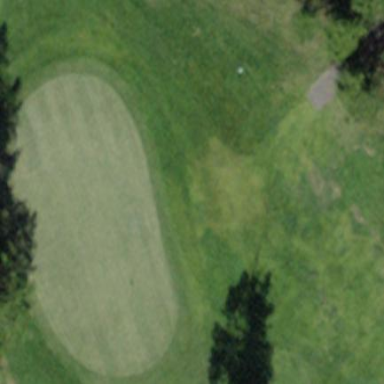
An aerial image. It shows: Golf green.